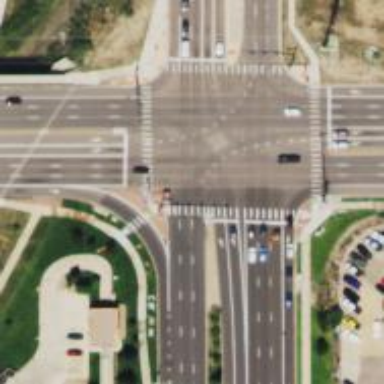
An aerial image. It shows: Uncontrolled crossing on the road.